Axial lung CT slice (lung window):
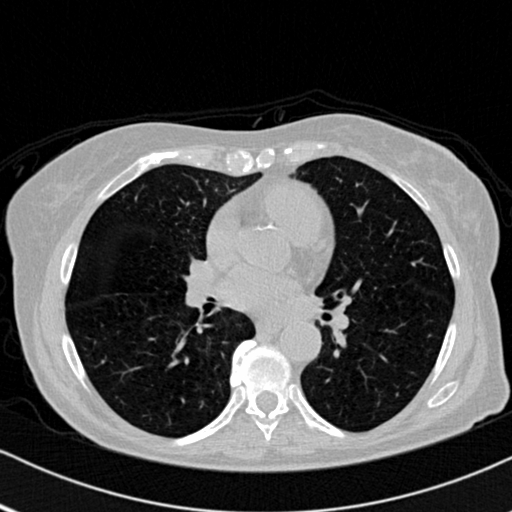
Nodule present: no